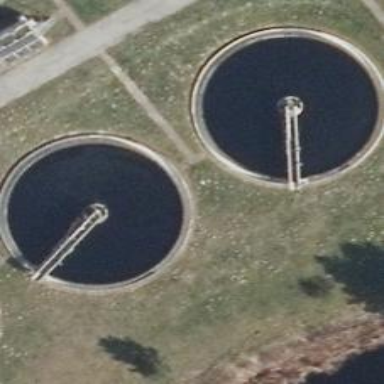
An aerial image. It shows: Reservoir used for sewage.